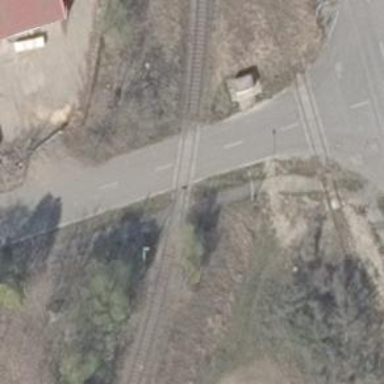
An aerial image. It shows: Level crossing along the railway.